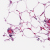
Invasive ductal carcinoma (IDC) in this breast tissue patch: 0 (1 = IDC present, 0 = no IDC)